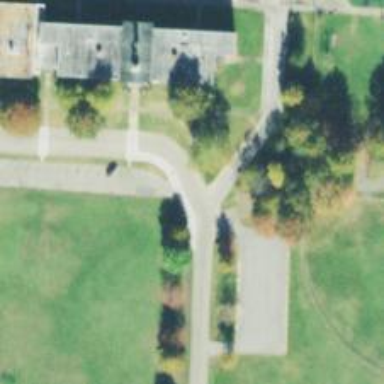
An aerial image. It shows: Marked crossing on footway.